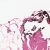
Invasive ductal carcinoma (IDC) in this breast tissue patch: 0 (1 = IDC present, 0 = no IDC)